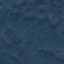
Land use / land cover: Forest